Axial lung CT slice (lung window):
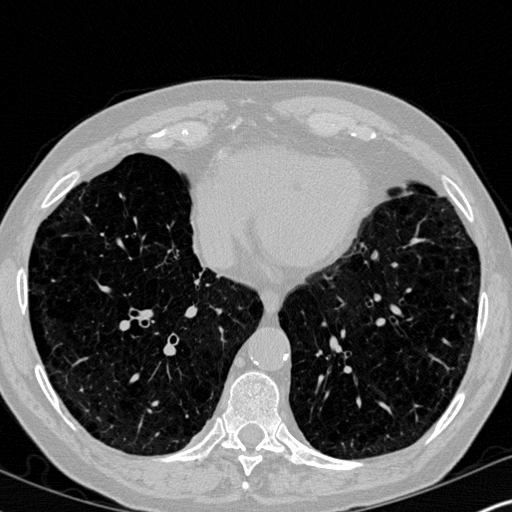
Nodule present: no